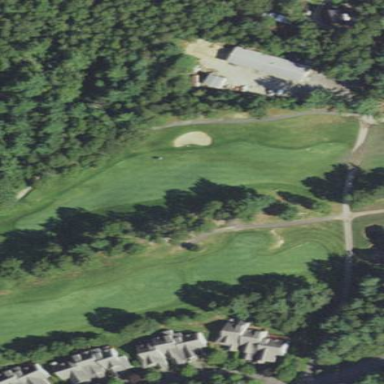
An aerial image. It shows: Grassy area designated as golf fairway.